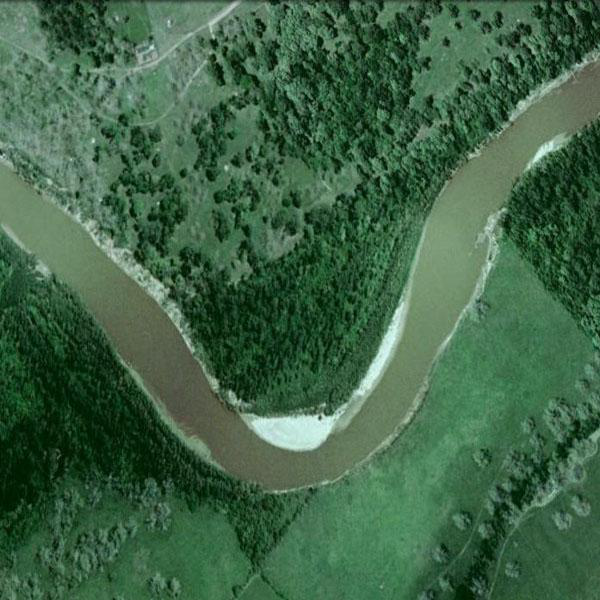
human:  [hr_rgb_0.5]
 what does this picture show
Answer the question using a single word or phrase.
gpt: river